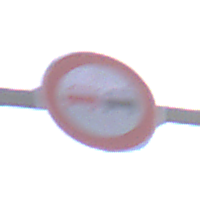
Verkehrszeichen: Ueberholverbot
Umgebung: Outdoor, Urban
Tageszeit: MorningAfternoon
Wetter: PartlyCloudy
Licht: Natural
Jahreszeit: NotSpecified
Kontrast: MediumContrast